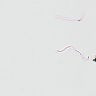
Metastatic tissue present: no